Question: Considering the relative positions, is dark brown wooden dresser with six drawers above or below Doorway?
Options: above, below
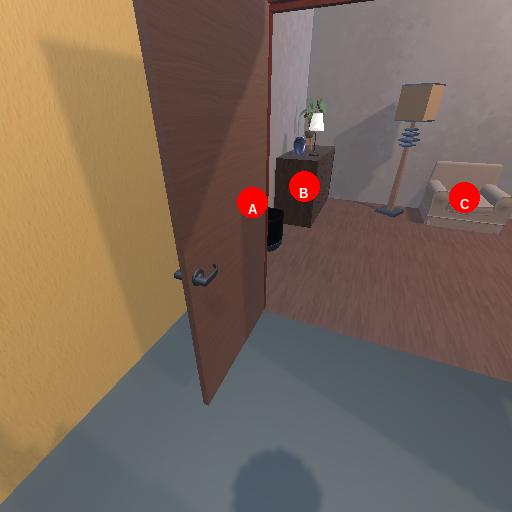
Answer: above